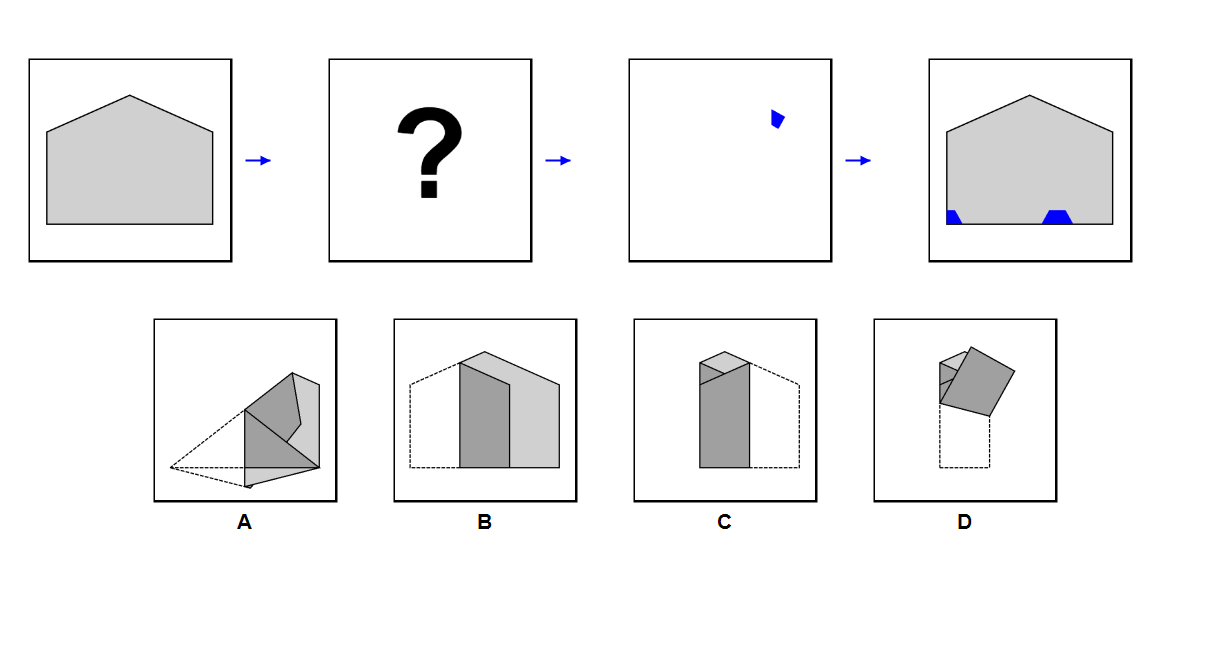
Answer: A